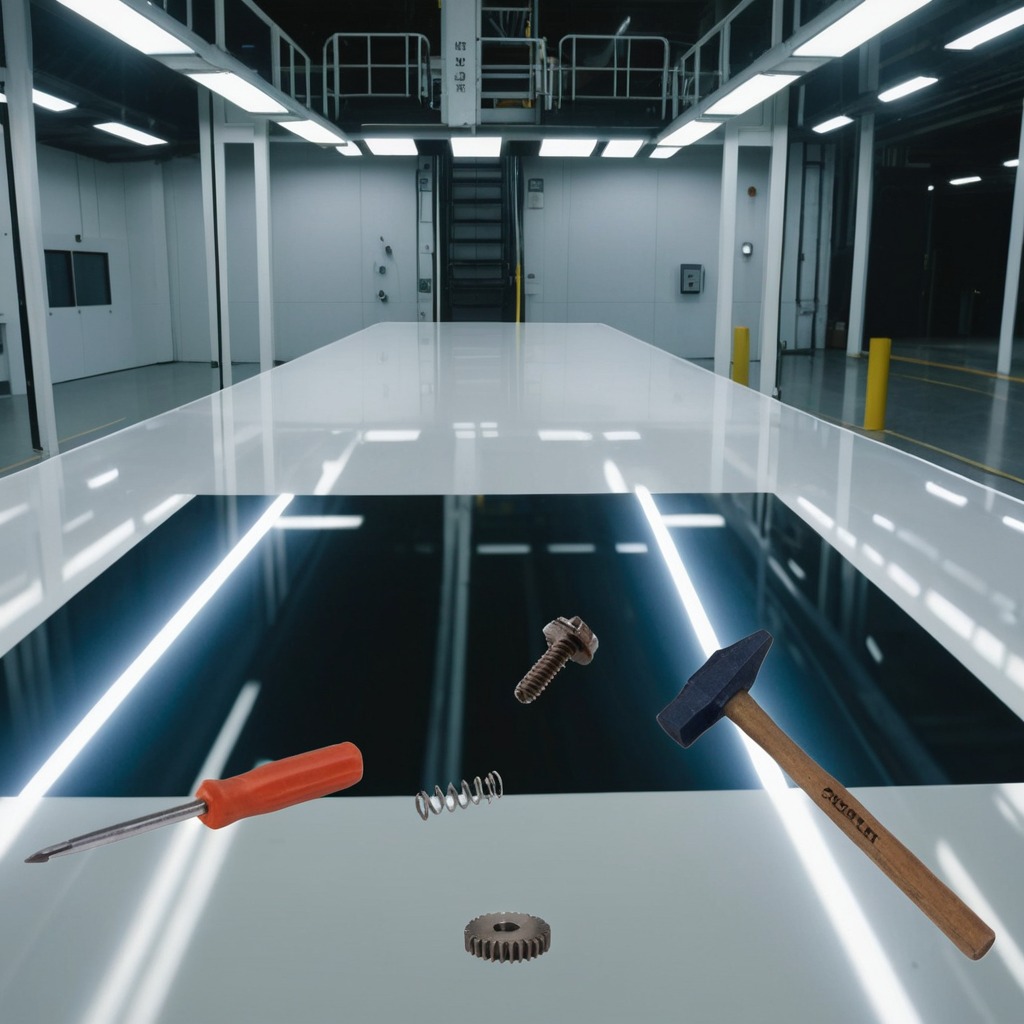
A hammer, a screwdriver, a screw, and a gear are lying on the table.